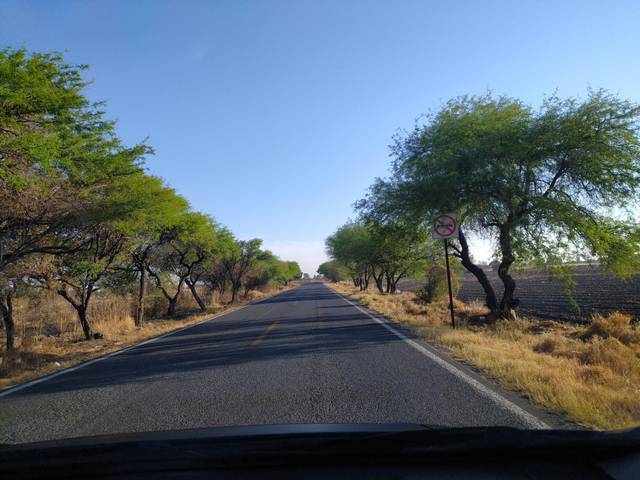
Region: Mexico
Coordinates: 20.963, -101.847